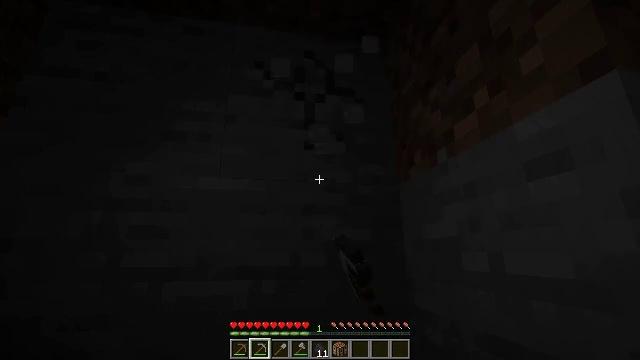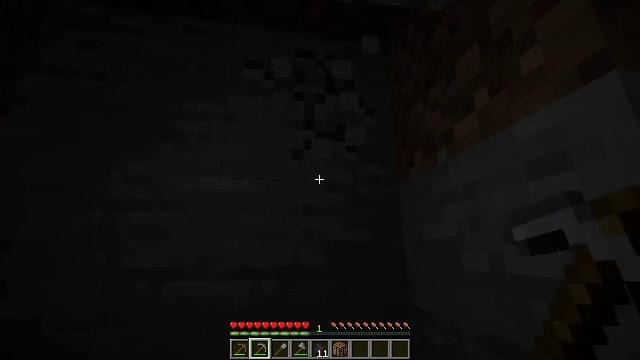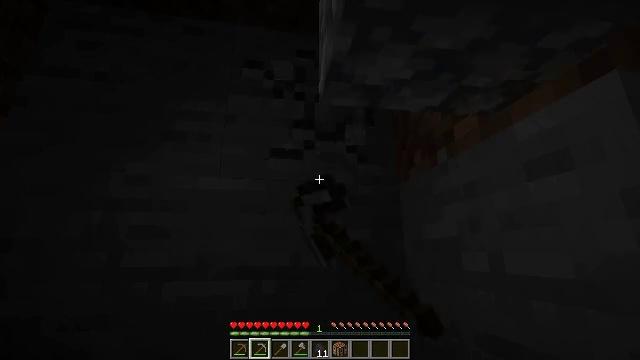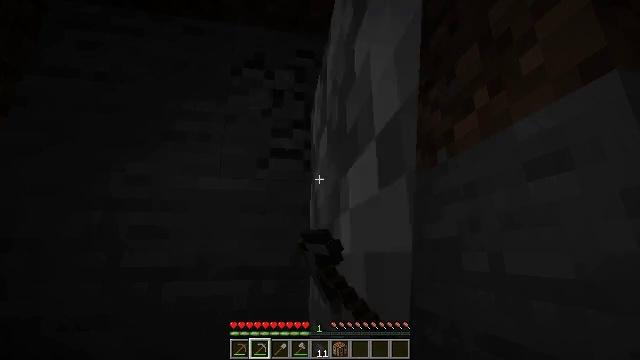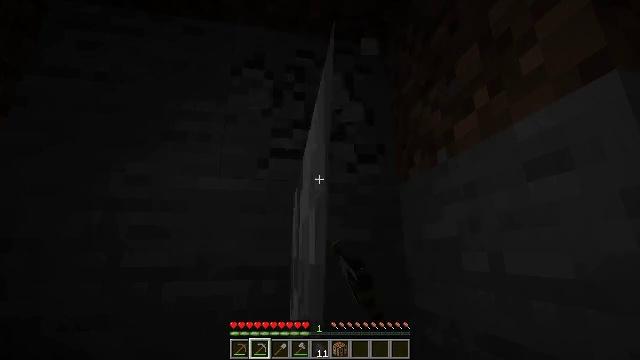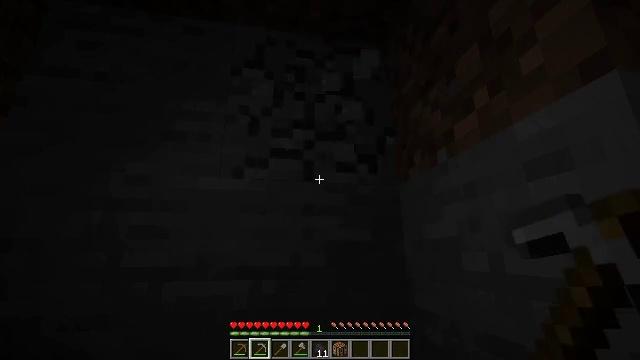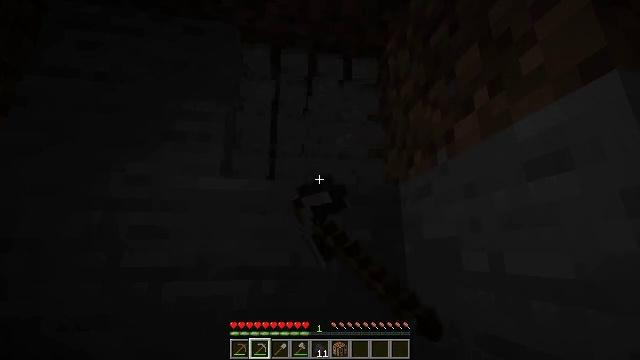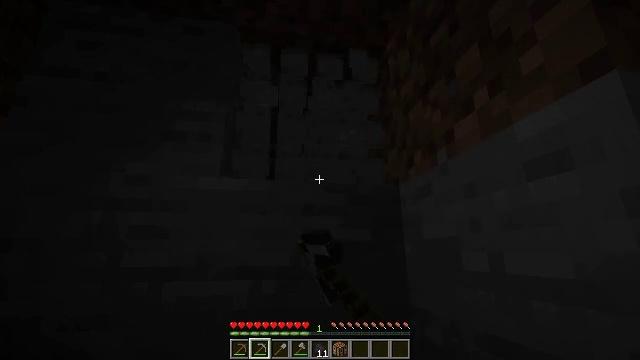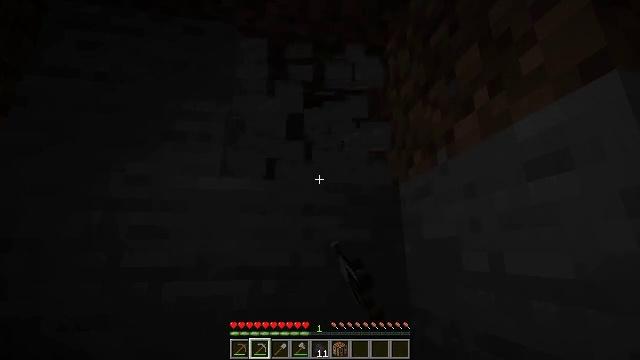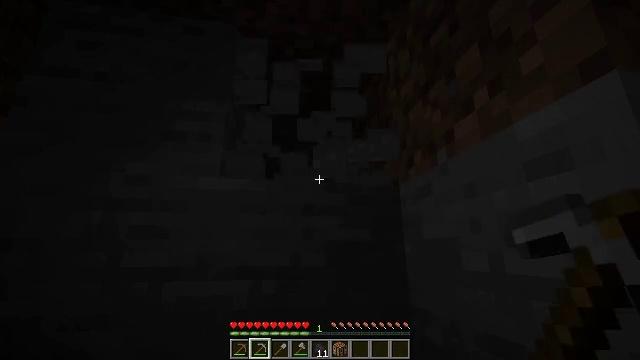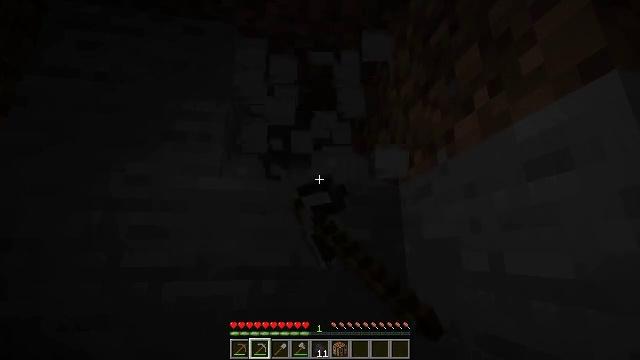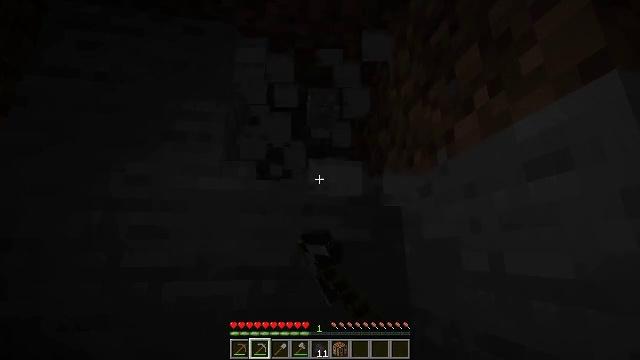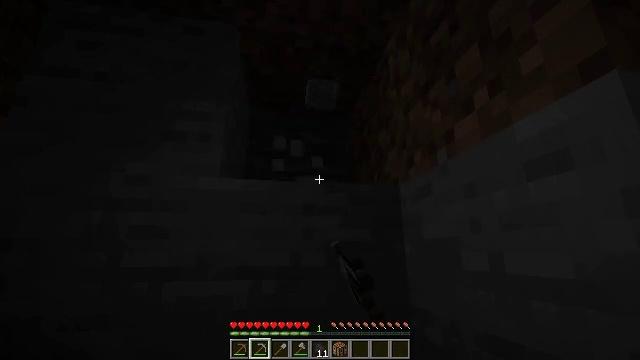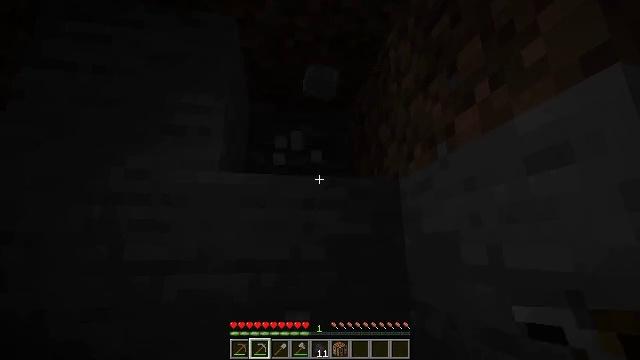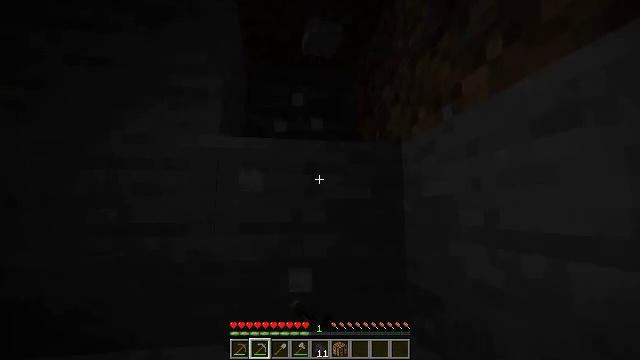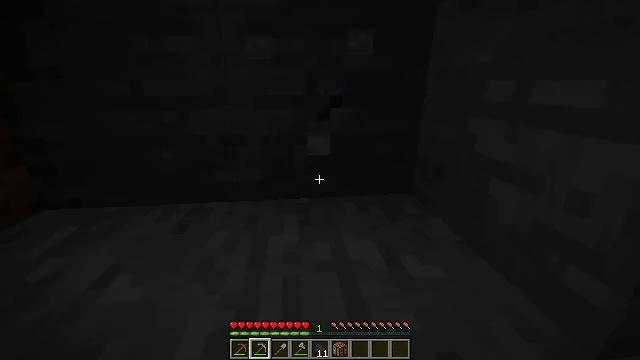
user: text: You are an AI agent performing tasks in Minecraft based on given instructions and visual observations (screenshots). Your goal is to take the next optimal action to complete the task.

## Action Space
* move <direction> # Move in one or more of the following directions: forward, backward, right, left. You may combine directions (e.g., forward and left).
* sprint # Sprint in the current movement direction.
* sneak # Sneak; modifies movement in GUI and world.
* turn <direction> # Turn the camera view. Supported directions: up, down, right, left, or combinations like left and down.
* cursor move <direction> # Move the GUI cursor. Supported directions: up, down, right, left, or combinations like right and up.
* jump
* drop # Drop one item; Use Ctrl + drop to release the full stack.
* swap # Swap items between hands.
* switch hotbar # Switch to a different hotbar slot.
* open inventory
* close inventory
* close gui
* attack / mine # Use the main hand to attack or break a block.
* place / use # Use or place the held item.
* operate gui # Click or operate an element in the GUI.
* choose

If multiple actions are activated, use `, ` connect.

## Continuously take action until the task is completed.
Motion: motion action
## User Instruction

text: Dig up the stone with a tool.
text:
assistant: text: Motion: attack / mine
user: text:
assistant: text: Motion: attack / mine
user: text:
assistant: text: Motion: attack / mine
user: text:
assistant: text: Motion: attack / mine
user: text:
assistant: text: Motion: attack / mine
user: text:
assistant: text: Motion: attack / mine
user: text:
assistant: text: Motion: attack / mine
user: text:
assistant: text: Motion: attack / mine
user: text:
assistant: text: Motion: attack / mine
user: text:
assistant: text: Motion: attack / mine
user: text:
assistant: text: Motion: attack / mine
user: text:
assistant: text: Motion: attack / mine
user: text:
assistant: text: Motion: turn down, attack / mine
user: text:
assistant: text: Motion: turn down, attack / mine
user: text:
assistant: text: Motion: turn left and down, attack / mine
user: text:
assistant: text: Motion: turn down, attack / mine
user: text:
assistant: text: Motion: turn down, attack / mine
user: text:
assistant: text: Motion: attack / mine
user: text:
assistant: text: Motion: attack / mine
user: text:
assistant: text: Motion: attack / mine
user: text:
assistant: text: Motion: attack / mine
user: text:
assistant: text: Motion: attack / mine
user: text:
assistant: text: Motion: attack / mine
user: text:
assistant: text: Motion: attack / mine
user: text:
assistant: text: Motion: attack / mine
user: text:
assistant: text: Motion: attack / mine
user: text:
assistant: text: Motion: attack / mine
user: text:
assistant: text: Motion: attack / mine
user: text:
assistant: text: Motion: attack / mine
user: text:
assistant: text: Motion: attack / mine